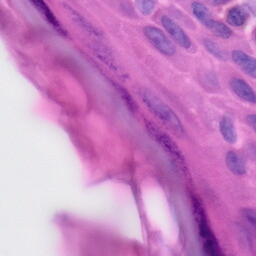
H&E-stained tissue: Skin